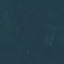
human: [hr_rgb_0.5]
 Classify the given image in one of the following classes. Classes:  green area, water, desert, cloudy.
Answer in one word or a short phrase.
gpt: green area